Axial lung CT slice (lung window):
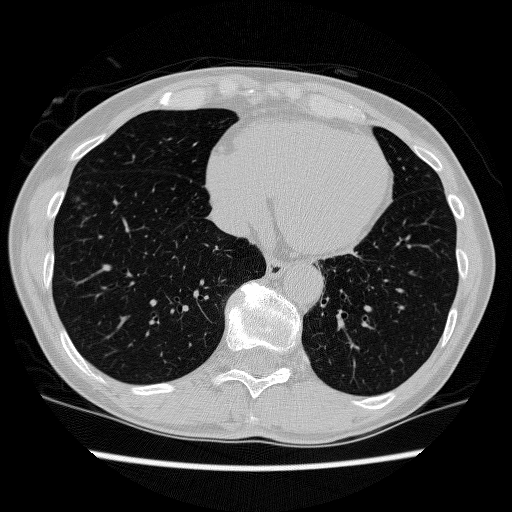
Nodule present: no